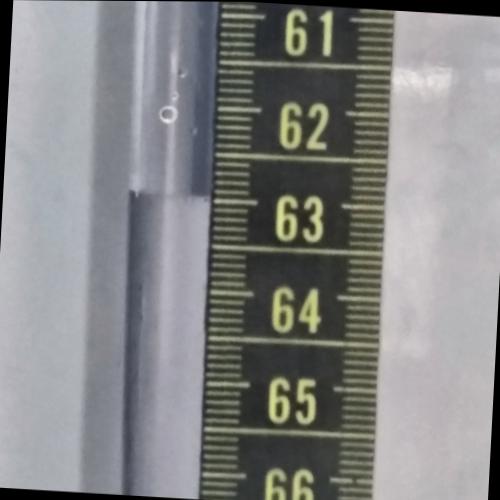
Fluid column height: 63.0 cm